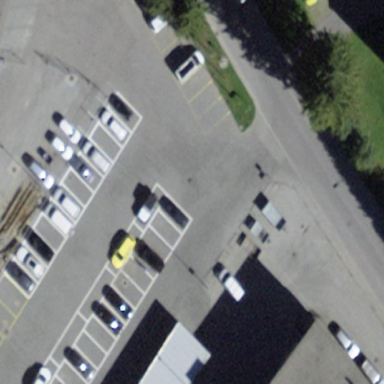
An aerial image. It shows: Parking area with surface.